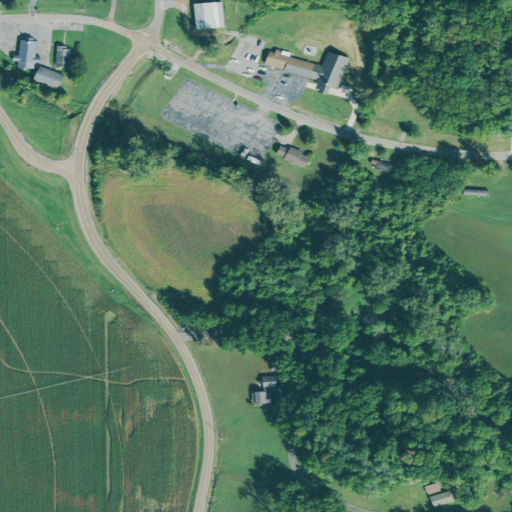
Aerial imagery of valley in Tennessee named Peck Hollow containing cultivated crops, deciduous forest, open development, low intensity development, medium intensity development, woody wetlands, pasture, and high intensity development